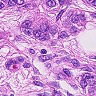
Metastatic tissue present: yes